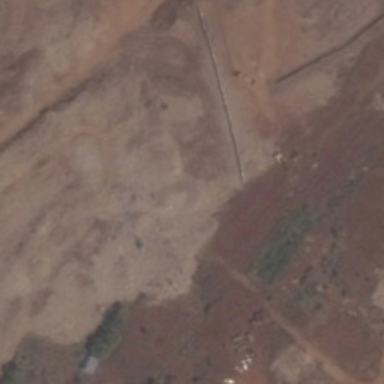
Some clusters of plants grow on the brown bareland while no plants grows on the khaki bareland .